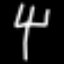
Label: fork